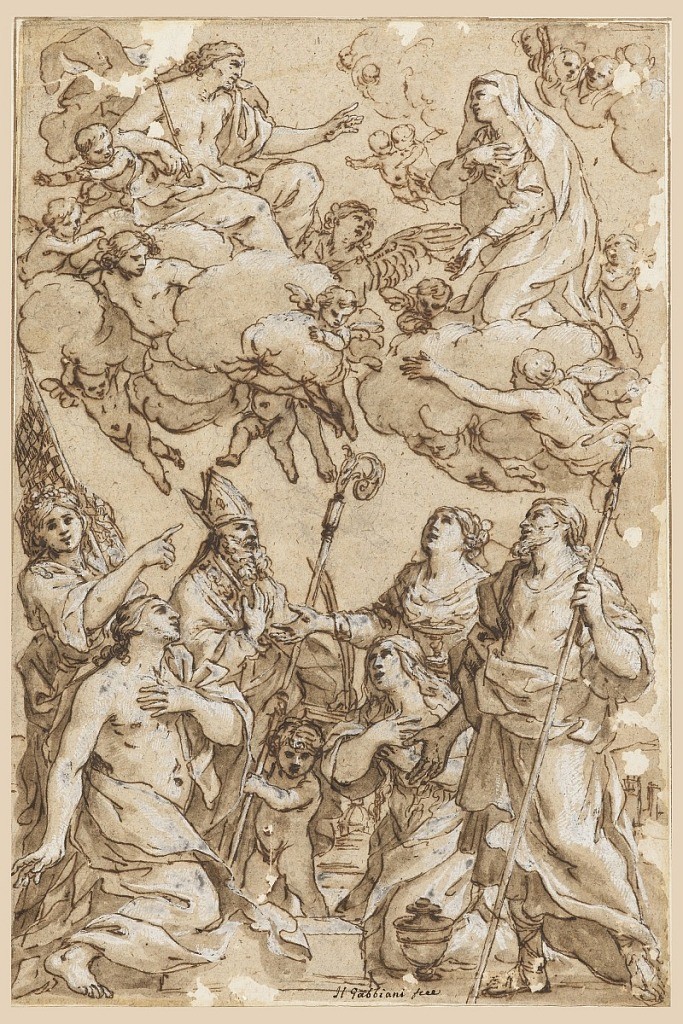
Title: Christ and the Virgin with Patron Saints of Pistoia
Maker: Giacinto Gimignani, Italian, 1606 - 1681
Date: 1638
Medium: Brush and gray wash, pen and brown ink, black chalk, white gouache on cream paper.
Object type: Drawing
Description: Attributed to Gimignani by Nicolas Turner and Ursula Pace.  According to the latter, preparatory for now destroyed  picture formerly in the Cathedral of Pistonia.  Saints may be Lucy, Magdalene, St, James, Ursula, Hatto, and Sabastian.